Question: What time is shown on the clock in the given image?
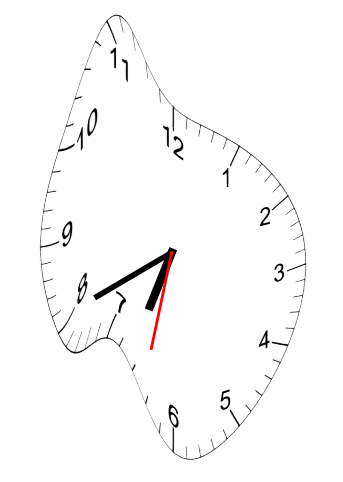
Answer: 06:40:32